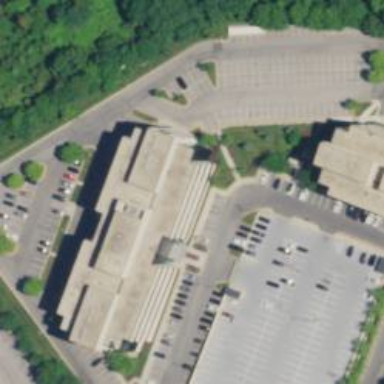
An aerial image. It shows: Building.